Field crop: maize
Growth stage: 2
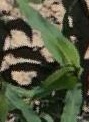
Species: maize